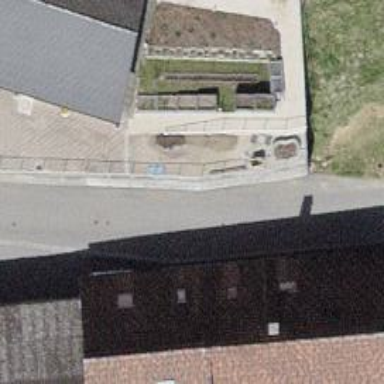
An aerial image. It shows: Asphalt road in residential area.